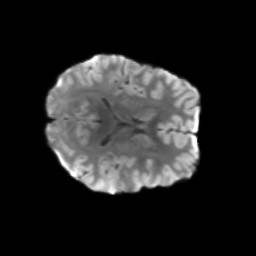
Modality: T2w
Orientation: axial
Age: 23
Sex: female
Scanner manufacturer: siemens
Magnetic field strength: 3 T
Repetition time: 3.23 s
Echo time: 0.0892 s